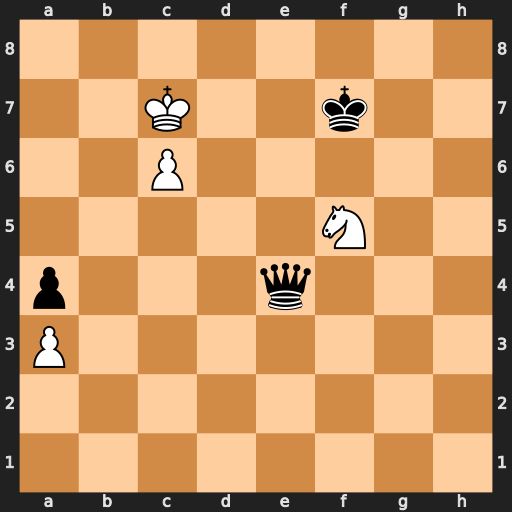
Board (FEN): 8/2K2k2/2P5/5N2/p3q3/P7/8/8
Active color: w
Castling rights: -
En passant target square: -
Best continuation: Nd6+ Ke6 Nxe4